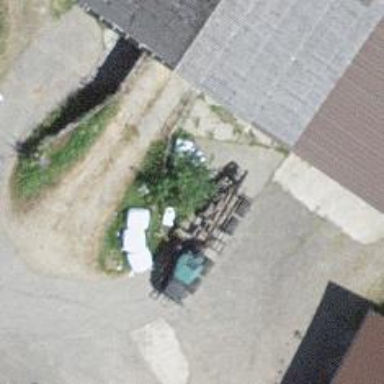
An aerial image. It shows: Farm.